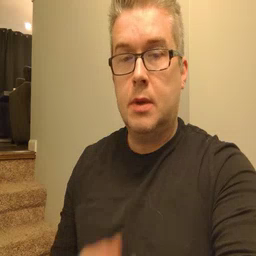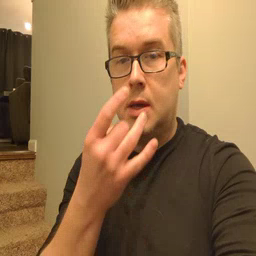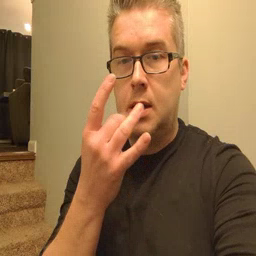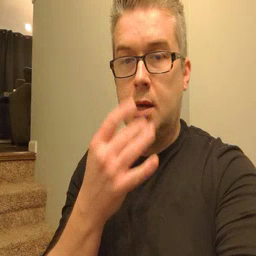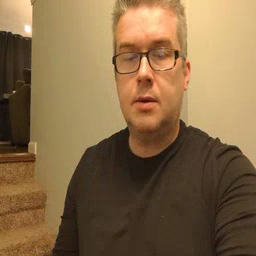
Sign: snack